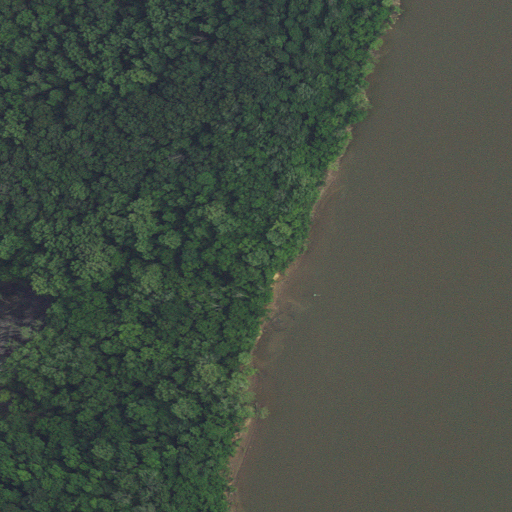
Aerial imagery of valley in Indiana named Tates Hollow containing deciduous forest, open water, woody wetlands, herbaceous wetlands, and mixed forest